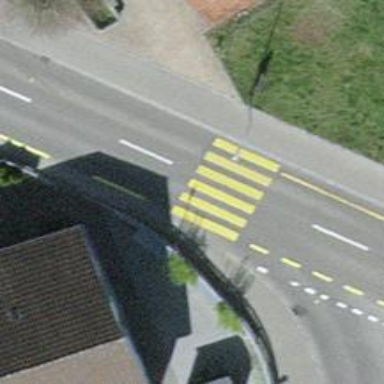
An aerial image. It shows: Uncontrolled zebra crossing on the road.